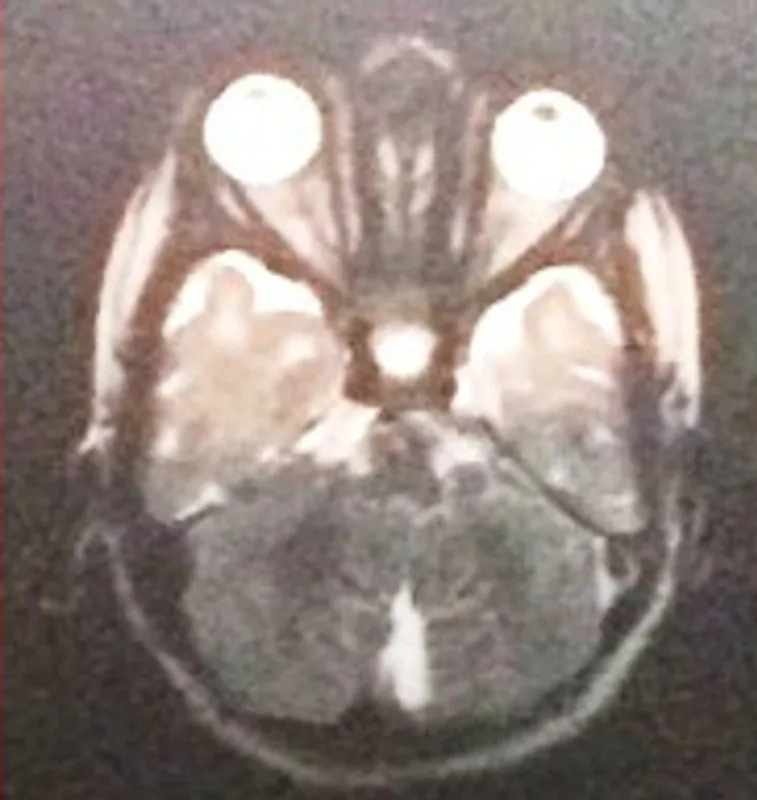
magnetic resonance imaging (MRI) of the brain.
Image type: radiology (mri)